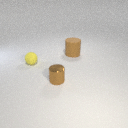
small yellow rubber sphere in front of large brown rubber cylinder